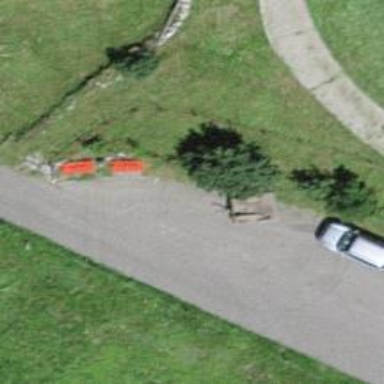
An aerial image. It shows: Bench.